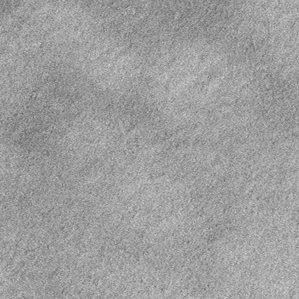
Label: frost